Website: bh-photo
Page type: cross-sells
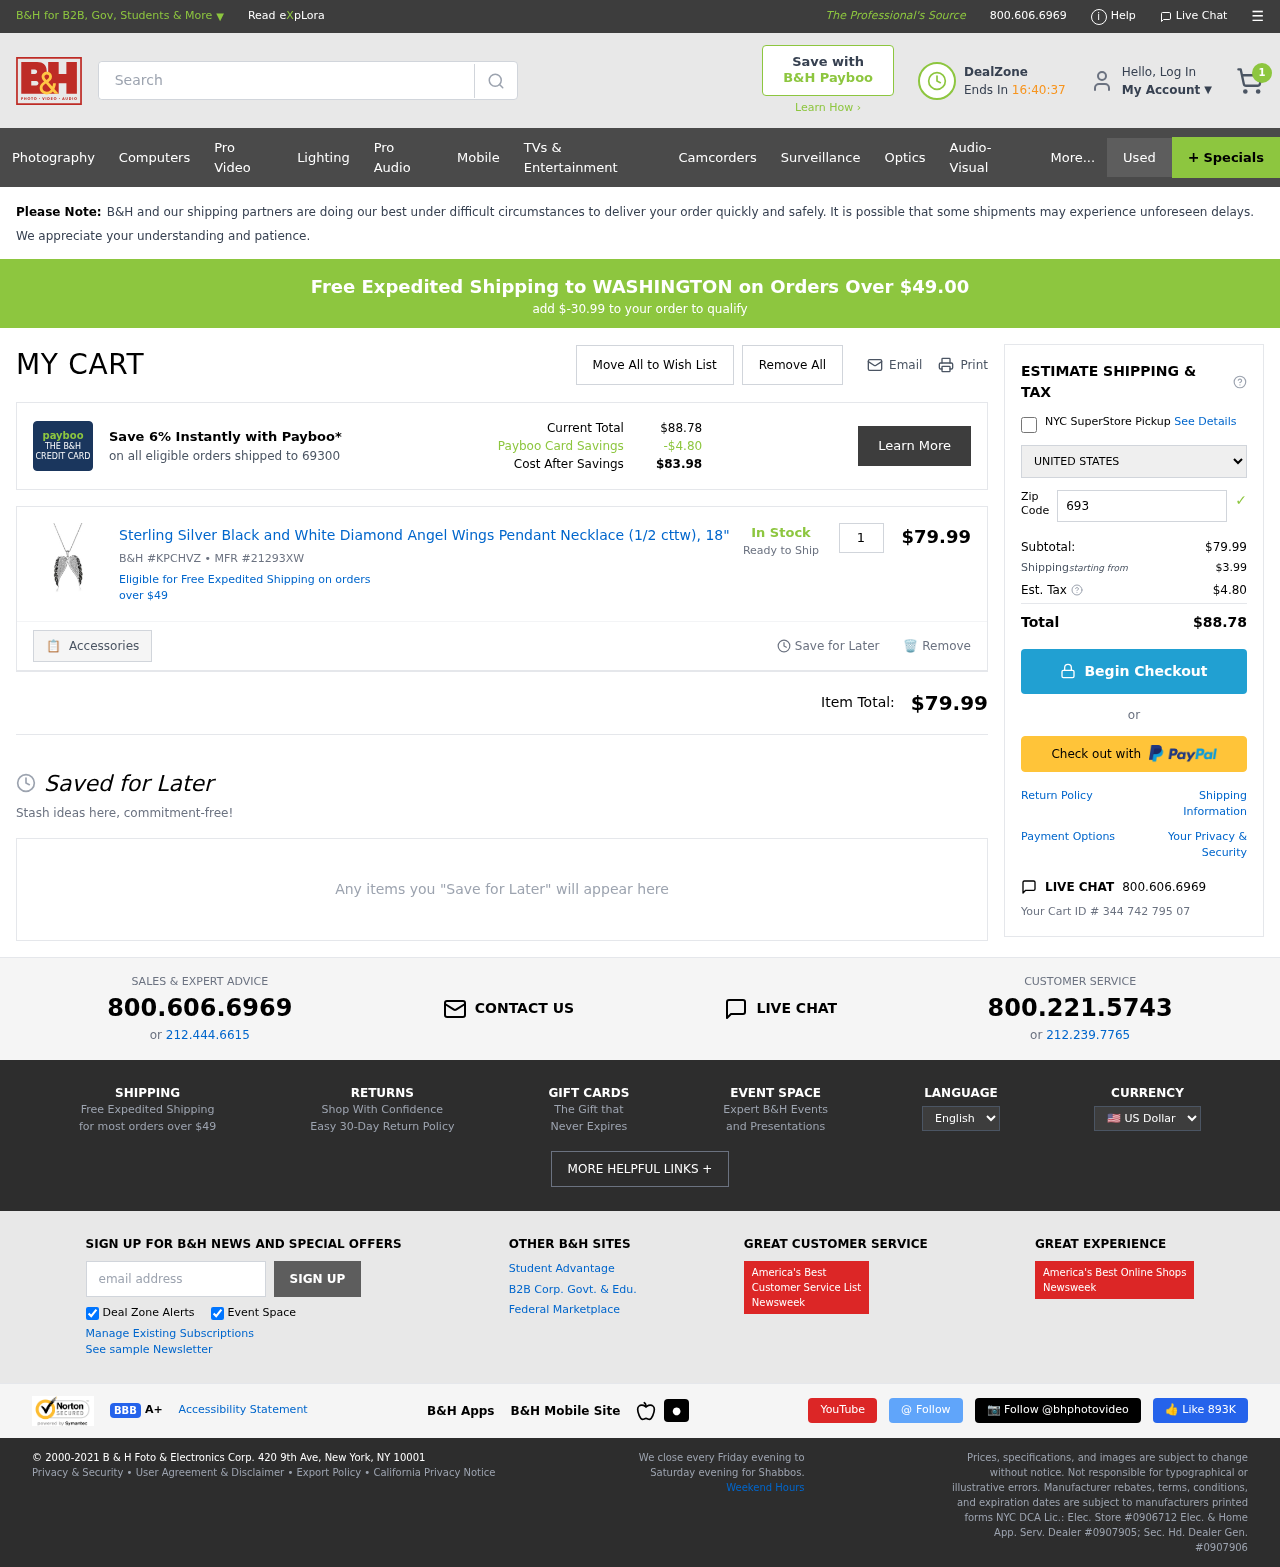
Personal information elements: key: PII_COUNTRY
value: United States
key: PII_POSTCODE
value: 69300
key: PII_STATE
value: WASHINGTON
Product elements: key: PRODUCT1_NAME
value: Sterling Silver Black and White Diamond Angel Wings Pendant Necklace (1/2 cttw), 18"
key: PRODUCT1_PRICE
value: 79.99
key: PRODUCT1_QUANTITY
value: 1
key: PRODUCT1_SKU
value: B&H #KPCHVZ
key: PRODUCT1_MFR
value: MFR #21293XW
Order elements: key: ORDER_NUM_ITEMS
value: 1
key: SHIPPING_THRESHOLD_REMAINING
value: $-30.99
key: ORDER_TOTAL
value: $88.78
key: ORDER_SUBTOTAL
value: $79.99
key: ORDER_SHIPPING_COST
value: $3.99
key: ORDER_TAX
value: $4.80
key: ORDER_ID
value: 344 742 795 07
Search elements: key: HEADER_SEARCH
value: Search
Other elements: key: PAYBOO_SAVINGS
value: -$4.80
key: COST_AFTER_SAVINGS
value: $83.98